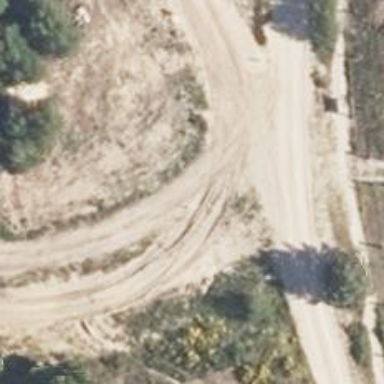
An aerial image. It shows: Dirt track with grade 4 surface.